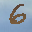
Label: 6